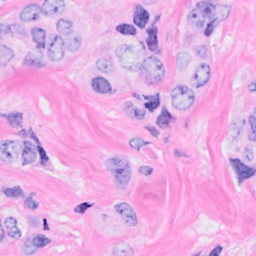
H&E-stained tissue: Breast